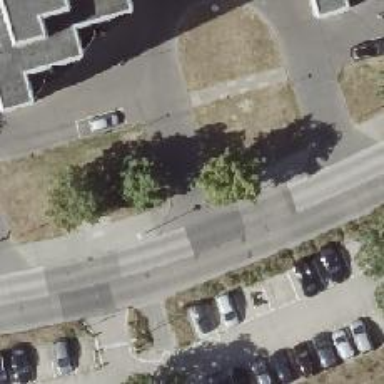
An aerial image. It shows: Asphalt road in living street.